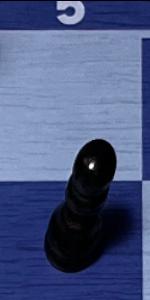
Label: Pawn_Black